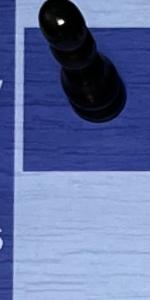
Label: Empty